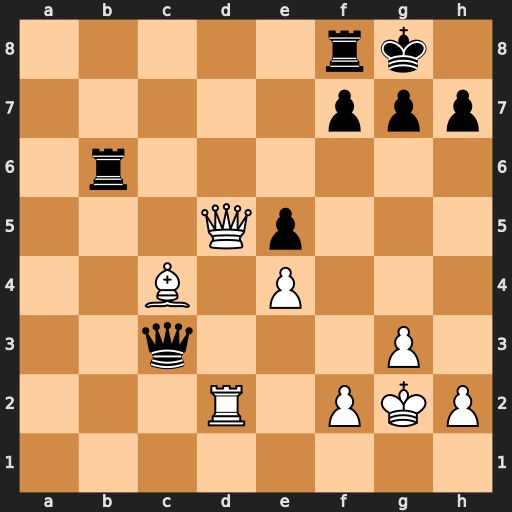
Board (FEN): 5rk1/5ppp/1r6/3Qp3/2B1P3/2q3P1/3R1PKP/8
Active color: w
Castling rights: -
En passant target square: -
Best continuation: Qxf7+ Rxf7 Rd8#